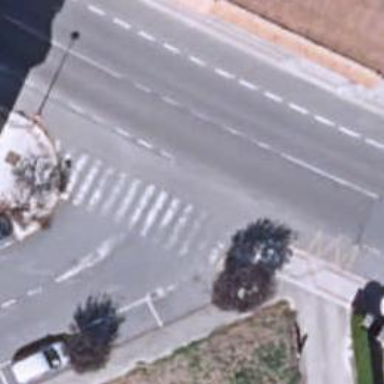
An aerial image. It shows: Uncontrolled road crossing.